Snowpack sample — Snodgrass Mountain, Crested Butte, Colorado (2/4/25, 12:06 PM MST)
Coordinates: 38.923, -106.968
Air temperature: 35 °F
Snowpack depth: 80 cm
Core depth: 70 cm
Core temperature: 32 °F
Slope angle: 14°, slope face: 78°
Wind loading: low
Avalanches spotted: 0
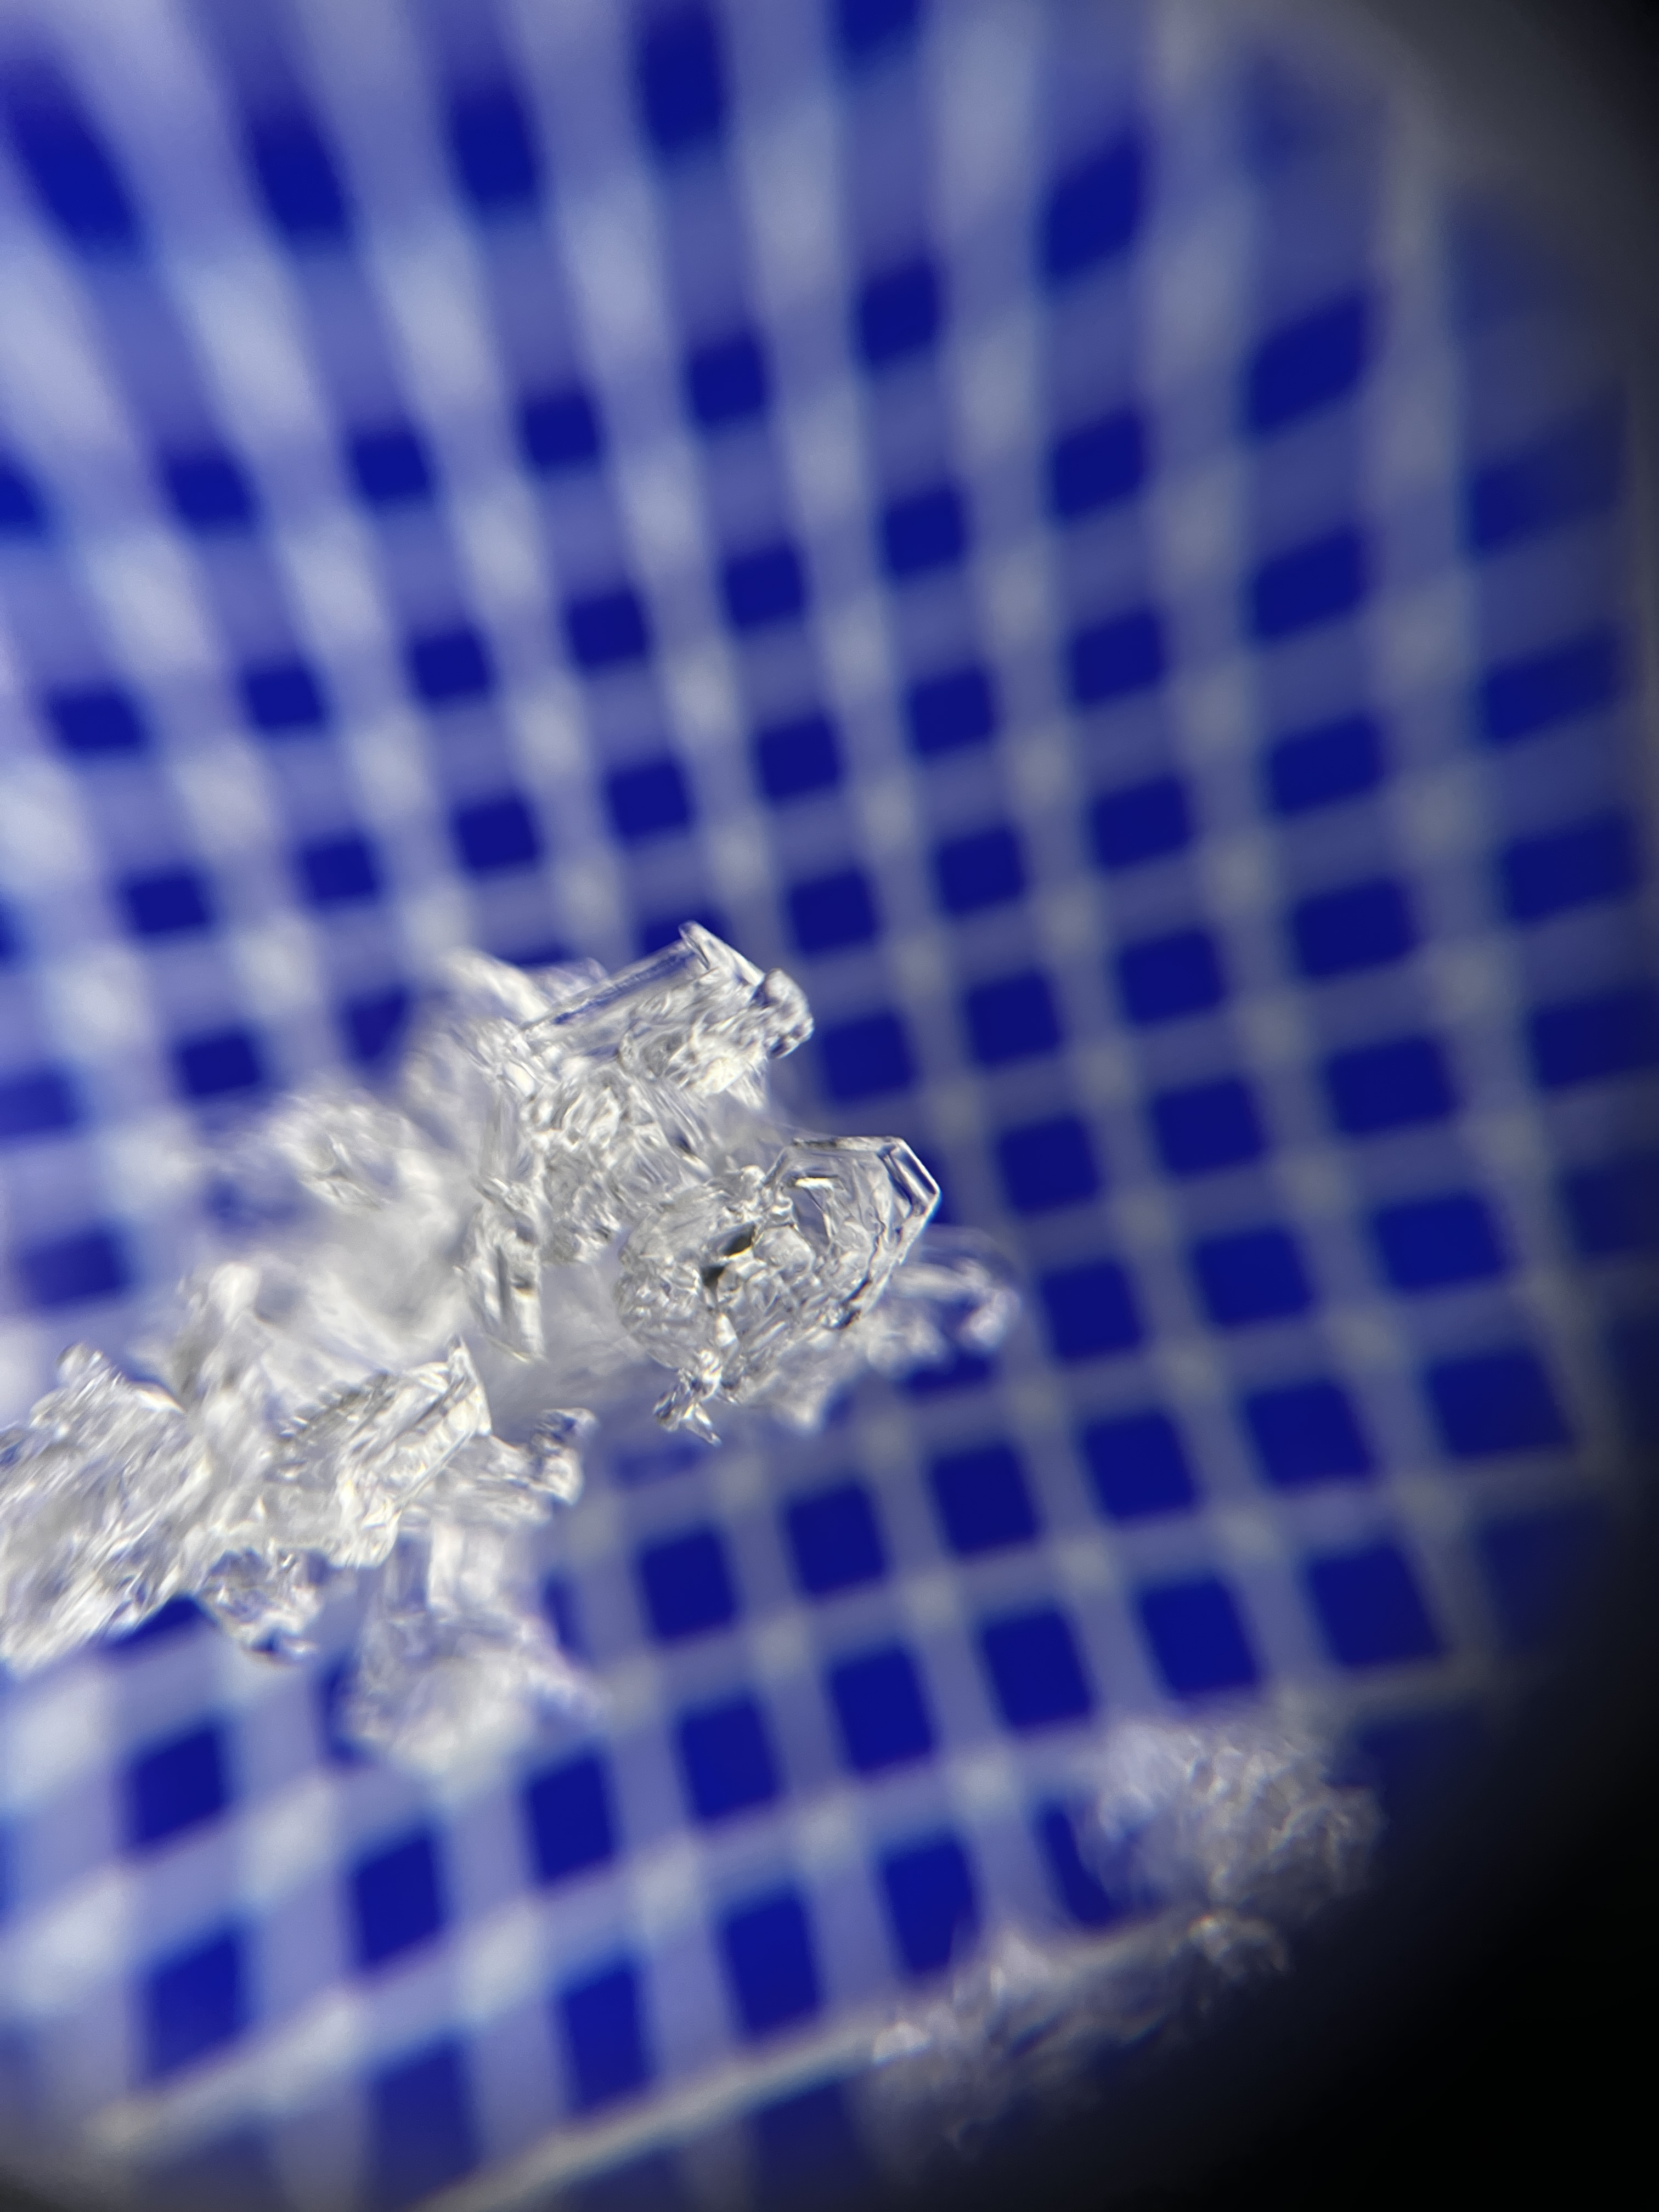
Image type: magnified_profile
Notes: No avalanches nearby, unusually warm weather for the last month reported by residents, Collected 25 yards from treeline